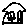
Label: house